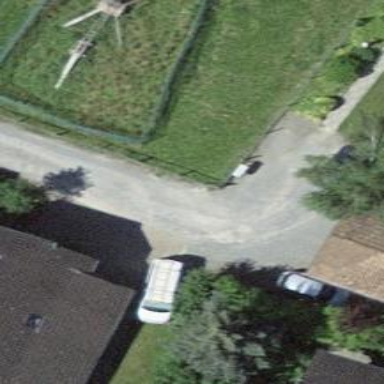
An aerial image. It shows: Driveway with gravel surface.